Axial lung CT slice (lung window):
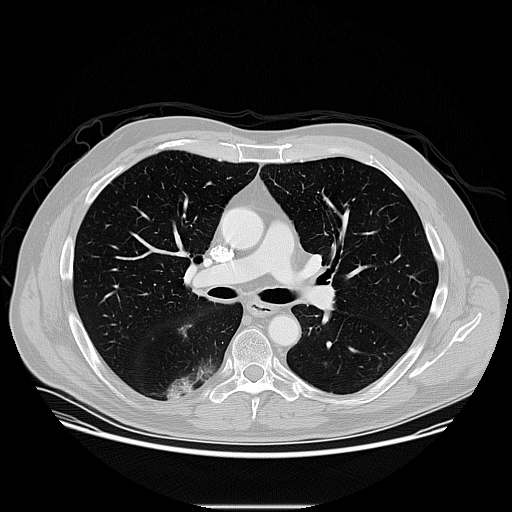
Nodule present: no